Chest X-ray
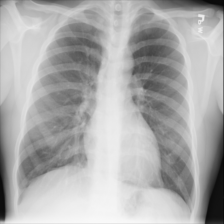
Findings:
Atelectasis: negative
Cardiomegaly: negative
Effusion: negative
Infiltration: negative
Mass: negative
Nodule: negative
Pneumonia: negative
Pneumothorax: negative
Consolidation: negative
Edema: negative
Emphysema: negative
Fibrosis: negative
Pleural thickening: negative
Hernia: negative